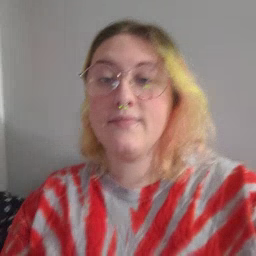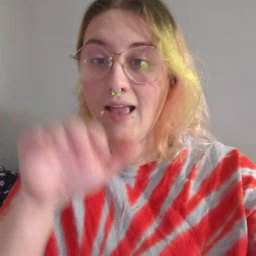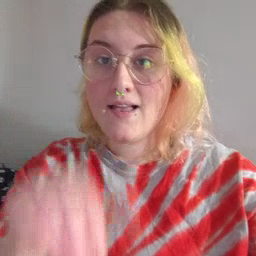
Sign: night